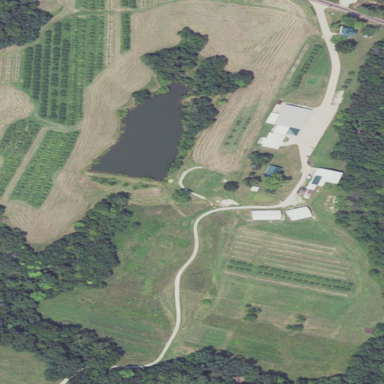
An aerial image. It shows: Orchard.